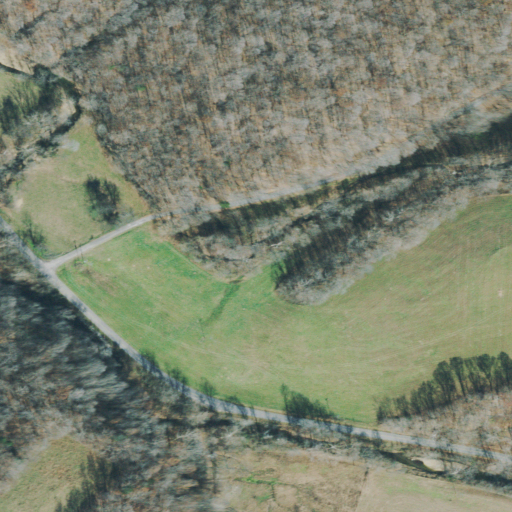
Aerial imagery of valley in Tennessee named Powers Hollow containing deciduous forest, open development, pasture, and shrub